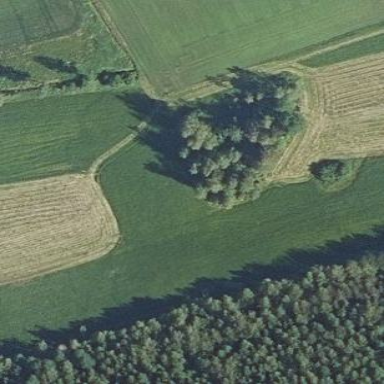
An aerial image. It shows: Beautiful woodland area.